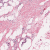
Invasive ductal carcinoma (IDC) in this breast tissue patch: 0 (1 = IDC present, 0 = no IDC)